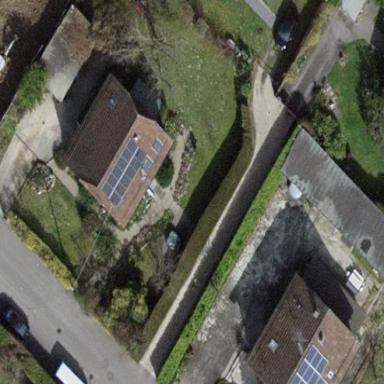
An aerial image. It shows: Garden surrounded by fence.